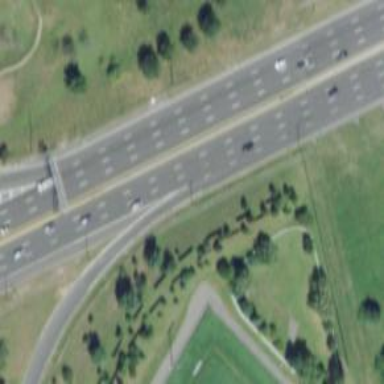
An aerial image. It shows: Asphalt trunk highway which is also expressway.